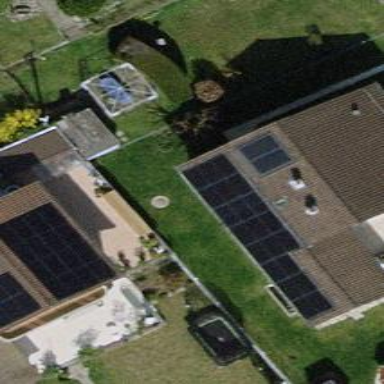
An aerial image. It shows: Solar photovoltaic panel generator placed on roof.